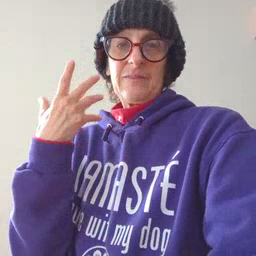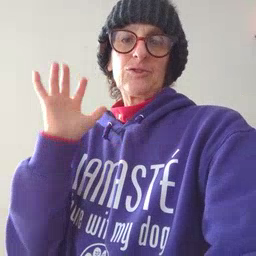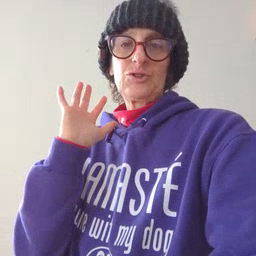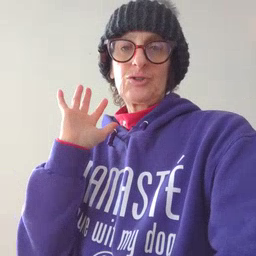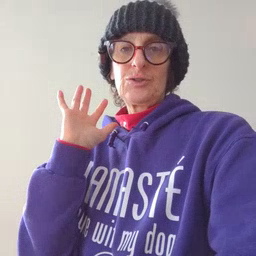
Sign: finish